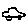
Label: car